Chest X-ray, PA view. Patient: 66 years old, sex M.
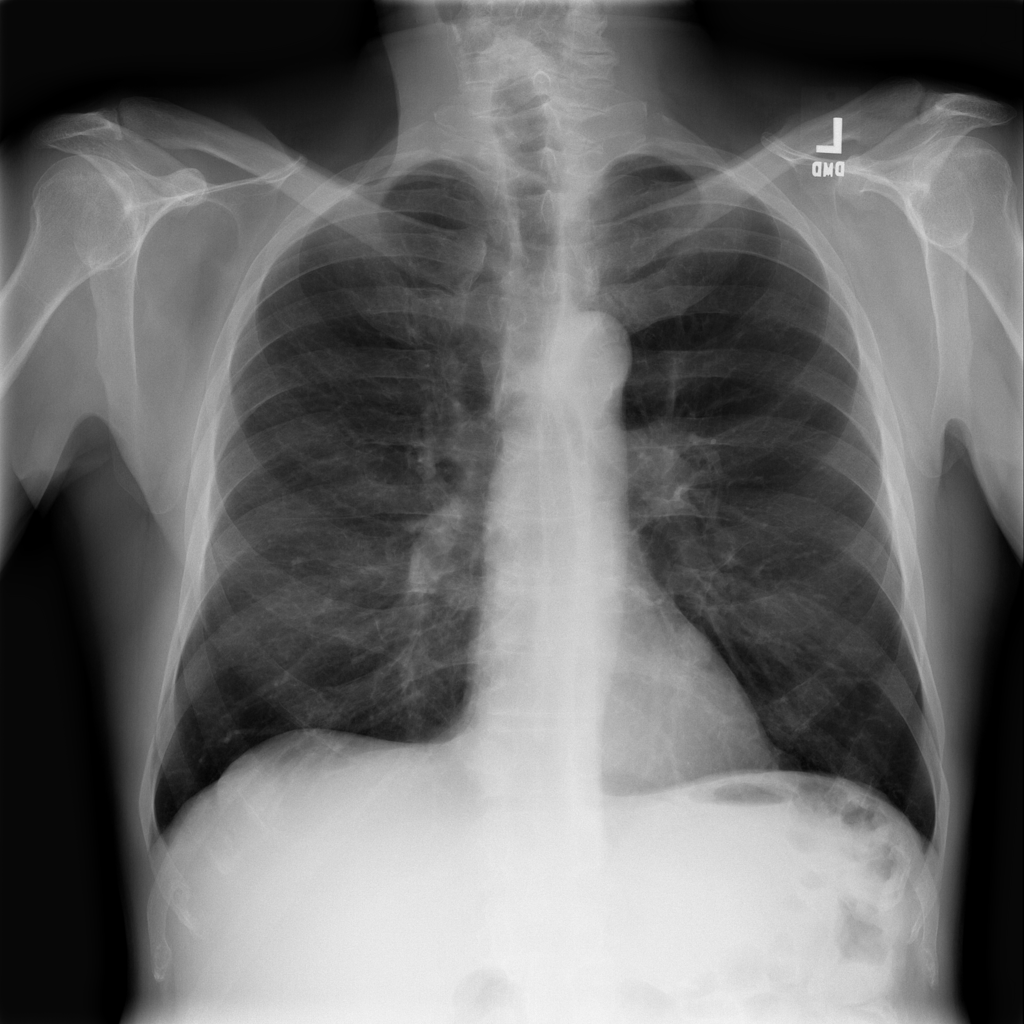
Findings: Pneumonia